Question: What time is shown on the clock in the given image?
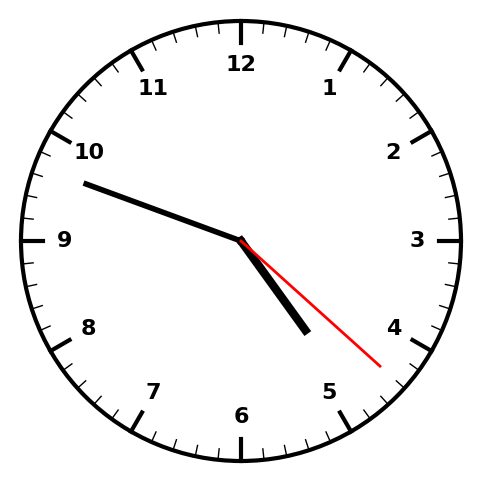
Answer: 04:48:22